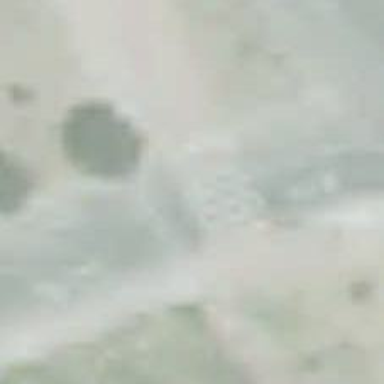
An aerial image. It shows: Uncontrolled crossing on the road.